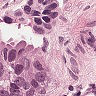
Metastatic tissue present: yes